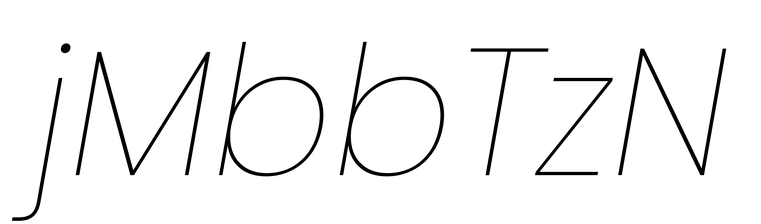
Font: Poppins-ThinItalic